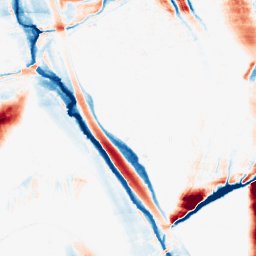
Category: morphological
Decomposition family: morphological_ellipse
Decomposition parameters: operation: average
width: 10
height: 50
Upsampling method: cubic_mitchell
Upsampling parameters: scale: 2
Upsampling scale: 2